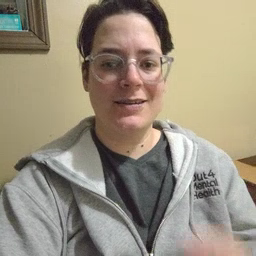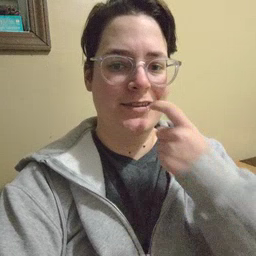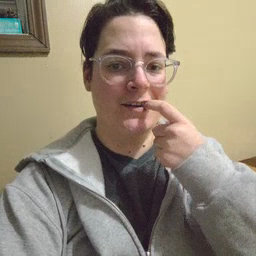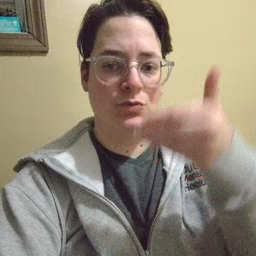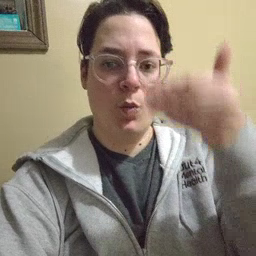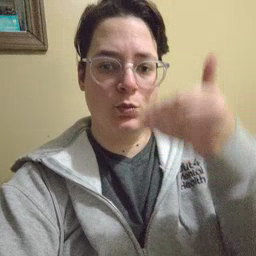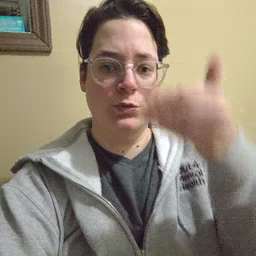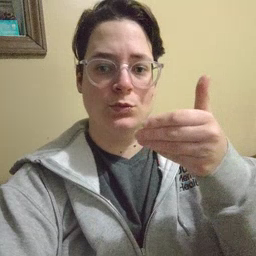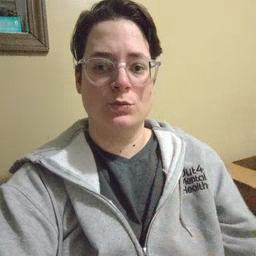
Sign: glasswindow